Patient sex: M
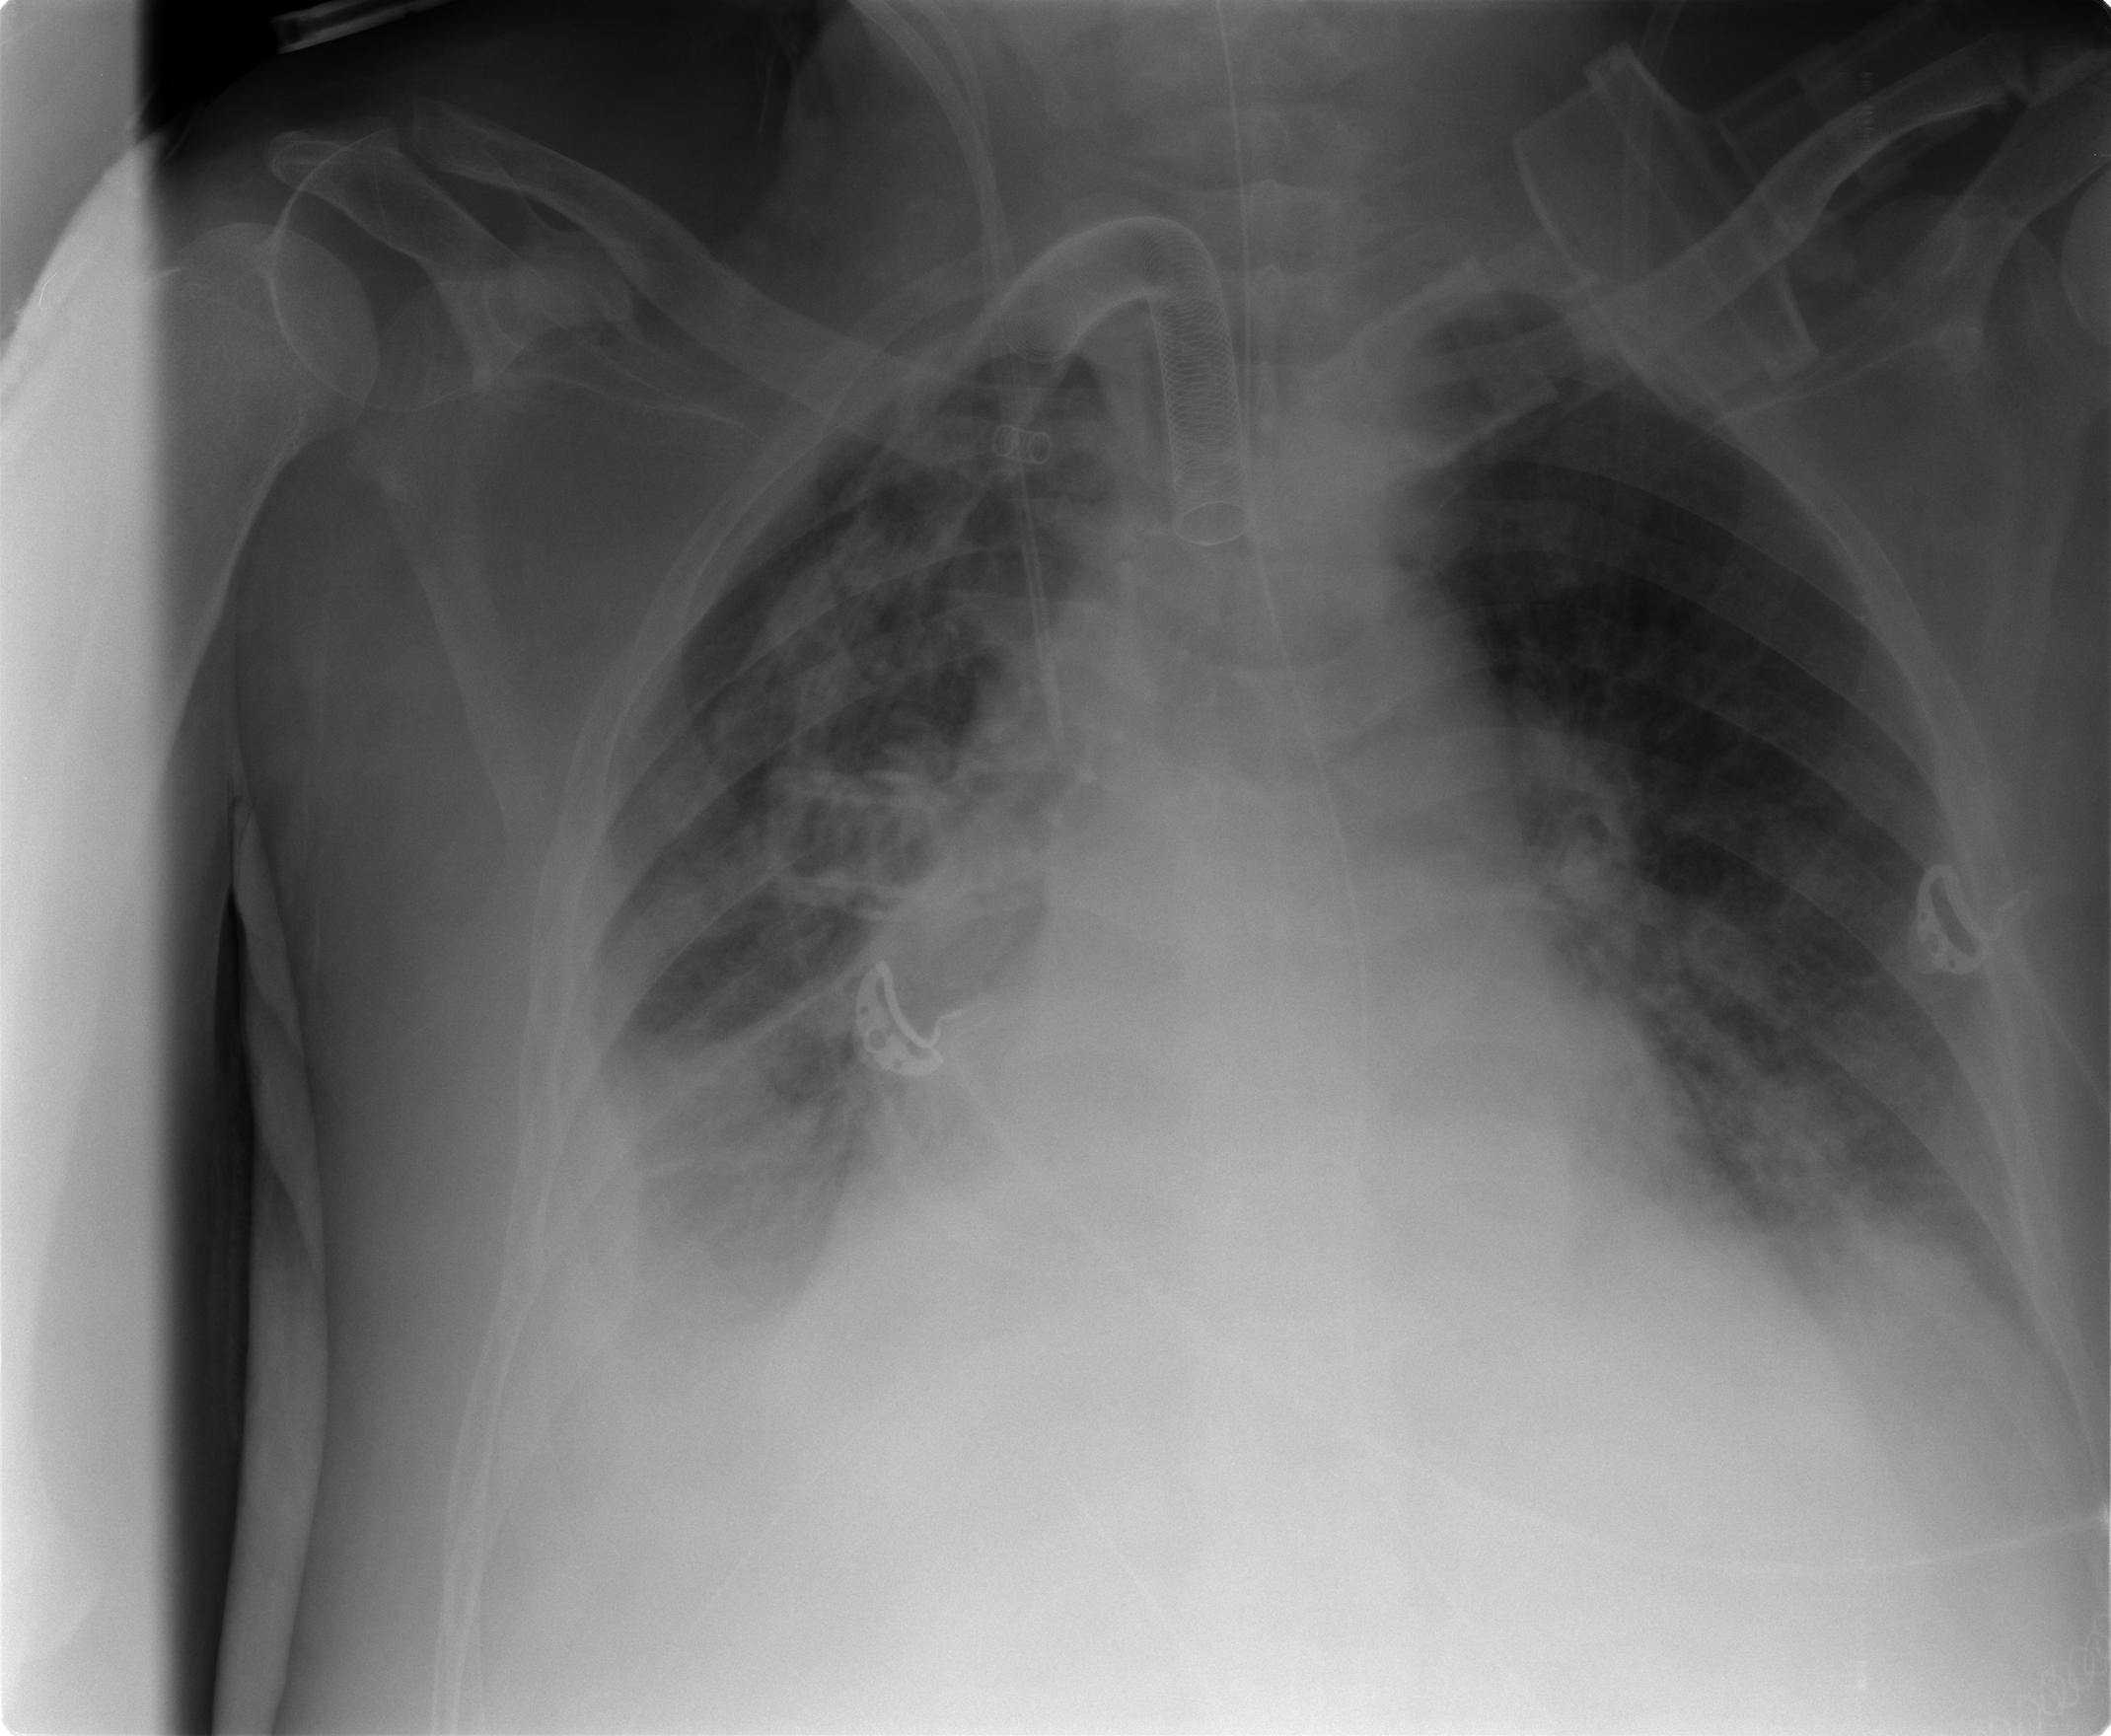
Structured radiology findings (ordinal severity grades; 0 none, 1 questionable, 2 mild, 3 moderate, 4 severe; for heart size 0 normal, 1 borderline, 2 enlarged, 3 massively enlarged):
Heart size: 2
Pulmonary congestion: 2
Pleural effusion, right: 3
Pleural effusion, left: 2
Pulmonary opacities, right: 2
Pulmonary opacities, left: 0
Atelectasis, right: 2
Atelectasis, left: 2